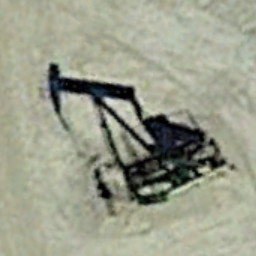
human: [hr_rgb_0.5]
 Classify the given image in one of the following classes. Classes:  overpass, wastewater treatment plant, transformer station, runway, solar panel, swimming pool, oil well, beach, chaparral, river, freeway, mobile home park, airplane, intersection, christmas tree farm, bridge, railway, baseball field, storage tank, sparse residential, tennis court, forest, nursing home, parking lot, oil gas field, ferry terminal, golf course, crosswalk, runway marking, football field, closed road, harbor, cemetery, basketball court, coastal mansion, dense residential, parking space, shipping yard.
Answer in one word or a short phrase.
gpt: oil well